Interaction volume radius: 5 \u00c5
Interaction volume height: 10 \u00c5
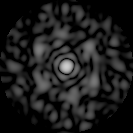
Disorder parameter: 0.7839